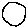
Label: circle